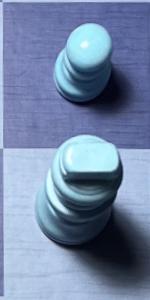
Label: King_White